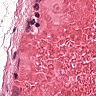
Metastatic tissue present: no